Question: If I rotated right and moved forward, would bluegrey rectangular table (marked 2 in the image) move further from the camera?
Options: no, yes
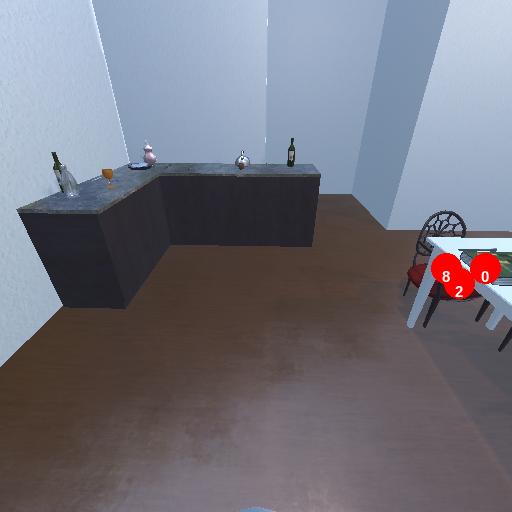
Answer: no